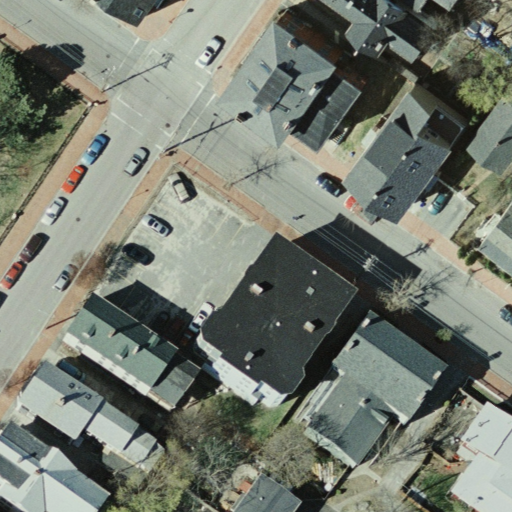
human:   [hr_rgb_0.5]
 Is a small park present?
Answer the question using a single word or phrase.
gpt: no

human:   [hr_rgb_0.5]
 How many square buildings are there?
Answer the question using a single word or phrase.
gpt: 0

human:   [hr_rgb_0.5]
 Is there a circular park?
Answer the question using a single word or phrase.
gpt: no

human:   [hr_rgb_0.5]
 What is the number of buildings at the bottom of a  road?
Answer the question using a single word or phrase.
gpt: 10

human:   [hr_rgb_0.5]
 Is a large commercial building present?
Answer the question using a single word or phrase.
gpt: no

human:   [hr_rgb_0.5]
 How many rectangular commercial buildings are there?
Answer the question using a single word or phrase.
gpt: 0

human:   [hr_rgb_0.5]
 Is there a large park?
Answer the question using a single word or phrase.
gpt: no

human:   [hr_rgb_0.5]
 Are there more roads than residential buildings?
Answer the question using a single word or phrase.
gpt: no

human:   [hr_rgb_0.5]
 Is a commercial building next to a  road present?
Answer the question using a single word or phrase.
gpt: no

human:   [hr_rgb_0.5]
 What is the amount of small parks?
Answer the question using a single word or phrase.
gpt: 0

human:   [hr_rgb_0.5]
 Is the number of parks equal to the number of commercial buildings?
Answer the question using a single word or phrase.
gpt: no

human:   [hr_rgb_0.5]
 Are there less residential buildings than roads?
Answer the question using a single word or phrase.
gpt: no

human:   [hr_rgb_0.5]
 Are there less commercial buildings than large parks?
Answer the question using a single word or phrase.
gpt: no

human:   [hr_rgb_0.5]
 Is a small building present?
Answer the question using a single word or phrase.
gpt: yes

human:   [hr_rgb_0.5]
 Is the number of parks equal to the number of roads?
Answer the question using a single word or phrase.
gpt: no

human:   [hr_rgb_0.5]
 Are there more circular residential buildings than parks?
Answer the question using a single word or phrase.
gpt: no

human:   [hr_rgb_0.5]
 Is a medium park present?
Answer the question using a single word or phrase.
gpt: yes

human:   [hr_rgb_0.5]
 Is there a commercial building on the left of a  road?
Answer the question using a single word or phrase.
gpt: no

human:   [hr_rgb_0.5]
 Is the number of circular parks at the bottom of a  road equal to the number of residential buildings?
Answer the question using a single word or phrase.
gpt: no

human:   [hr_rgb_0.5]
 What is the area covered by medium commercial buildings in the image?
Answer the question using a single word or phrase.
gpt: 0m2

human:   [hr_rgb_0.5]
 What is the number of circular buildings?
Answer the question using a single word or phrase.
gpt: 0

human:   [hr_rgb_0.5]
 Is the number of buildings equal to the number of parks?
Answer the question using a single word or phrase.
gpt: no

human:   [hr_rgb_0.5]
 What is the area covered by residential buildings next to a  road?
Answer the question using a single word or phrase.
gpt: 2959m2

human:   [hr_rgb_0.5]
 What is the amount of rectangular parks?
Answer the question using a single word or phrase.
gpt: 1

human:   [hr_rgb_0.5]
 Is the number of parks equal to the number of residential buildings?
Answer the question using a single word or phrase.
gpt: no

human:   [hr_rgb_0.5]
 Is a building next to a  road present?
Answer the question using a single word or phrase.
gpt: yes

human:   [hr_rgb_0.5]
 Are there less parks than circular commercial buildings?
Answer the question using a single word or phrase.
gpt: no

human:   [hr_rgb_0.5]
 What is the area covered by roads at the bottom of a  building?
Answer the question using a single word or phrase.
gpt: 0m2

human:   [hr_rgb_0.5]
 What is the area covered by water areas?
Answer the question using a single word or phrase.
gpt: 0m2

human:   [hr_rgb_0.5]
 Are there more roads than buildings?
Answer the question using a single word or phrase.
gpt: no

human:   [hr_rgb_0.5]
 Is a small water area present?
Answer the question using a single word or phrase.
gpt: no

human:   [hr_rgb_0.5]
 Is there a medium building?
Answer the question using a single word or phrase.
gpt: yes

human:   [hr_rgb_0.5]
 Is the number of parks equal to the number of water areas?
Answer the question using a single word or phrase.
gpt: no

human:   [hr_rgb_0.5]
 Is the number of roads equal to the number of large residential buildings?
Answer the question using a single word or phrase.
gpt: no

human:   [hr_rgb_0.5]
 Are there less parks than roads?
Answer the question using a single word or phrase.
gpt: yes

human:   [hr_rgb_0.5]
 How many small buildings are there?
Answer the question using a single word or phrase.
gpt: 5